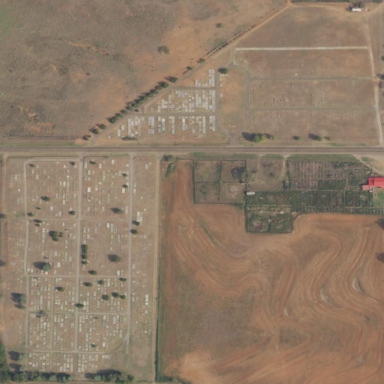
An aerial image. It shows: Cemetery.